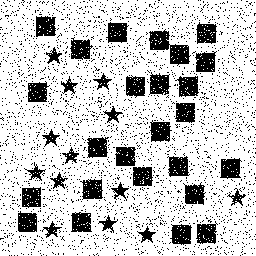
Squares: 25
Triangles: 0
Stars: 13
Total shapes: 38